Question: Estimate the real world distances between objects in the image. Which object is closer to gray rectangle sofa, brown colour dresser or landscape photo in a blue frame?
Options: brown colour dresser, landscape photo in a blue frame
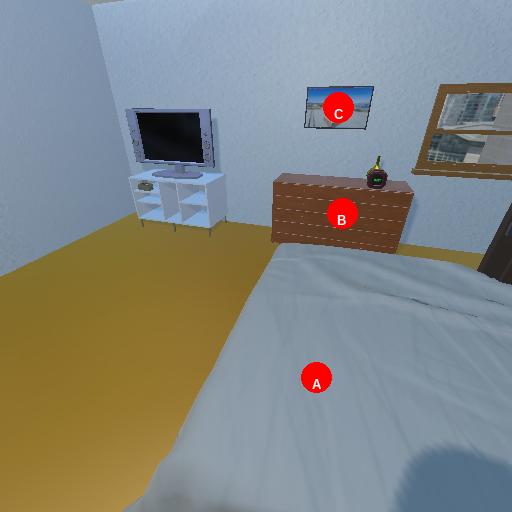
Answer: brown colour dresser